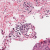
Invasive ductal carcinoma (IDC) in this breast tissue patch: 0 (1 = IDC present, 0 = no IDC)